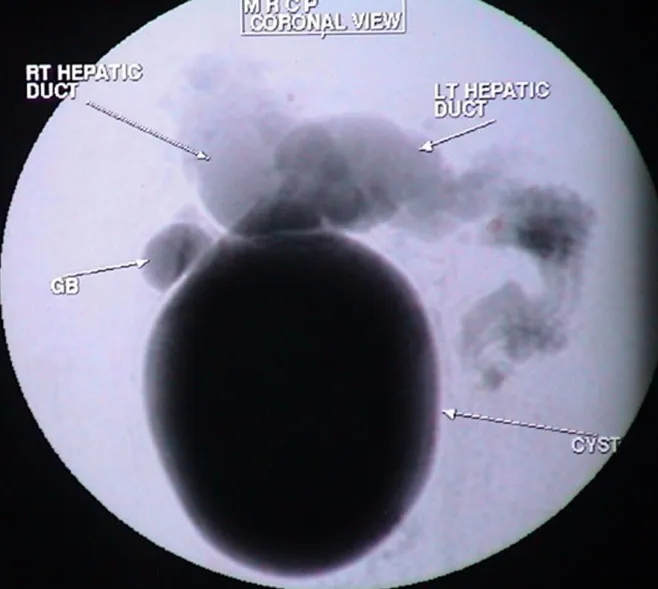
MRCP image showing massive cystic dilatation of the extrahepatic common hepatic duct and common bile duct (CBD) till the distal CBD with dilatation of the intrahepatic left and right hepatic duct.
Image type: radiology (mri)